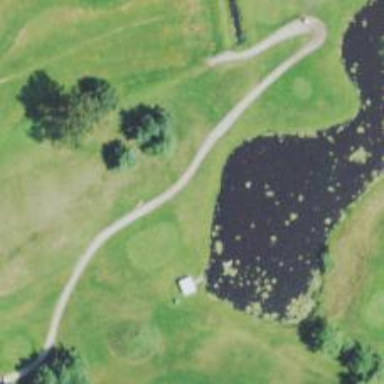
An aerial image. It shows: Asphalt service road used as golf cart path.